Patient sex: F
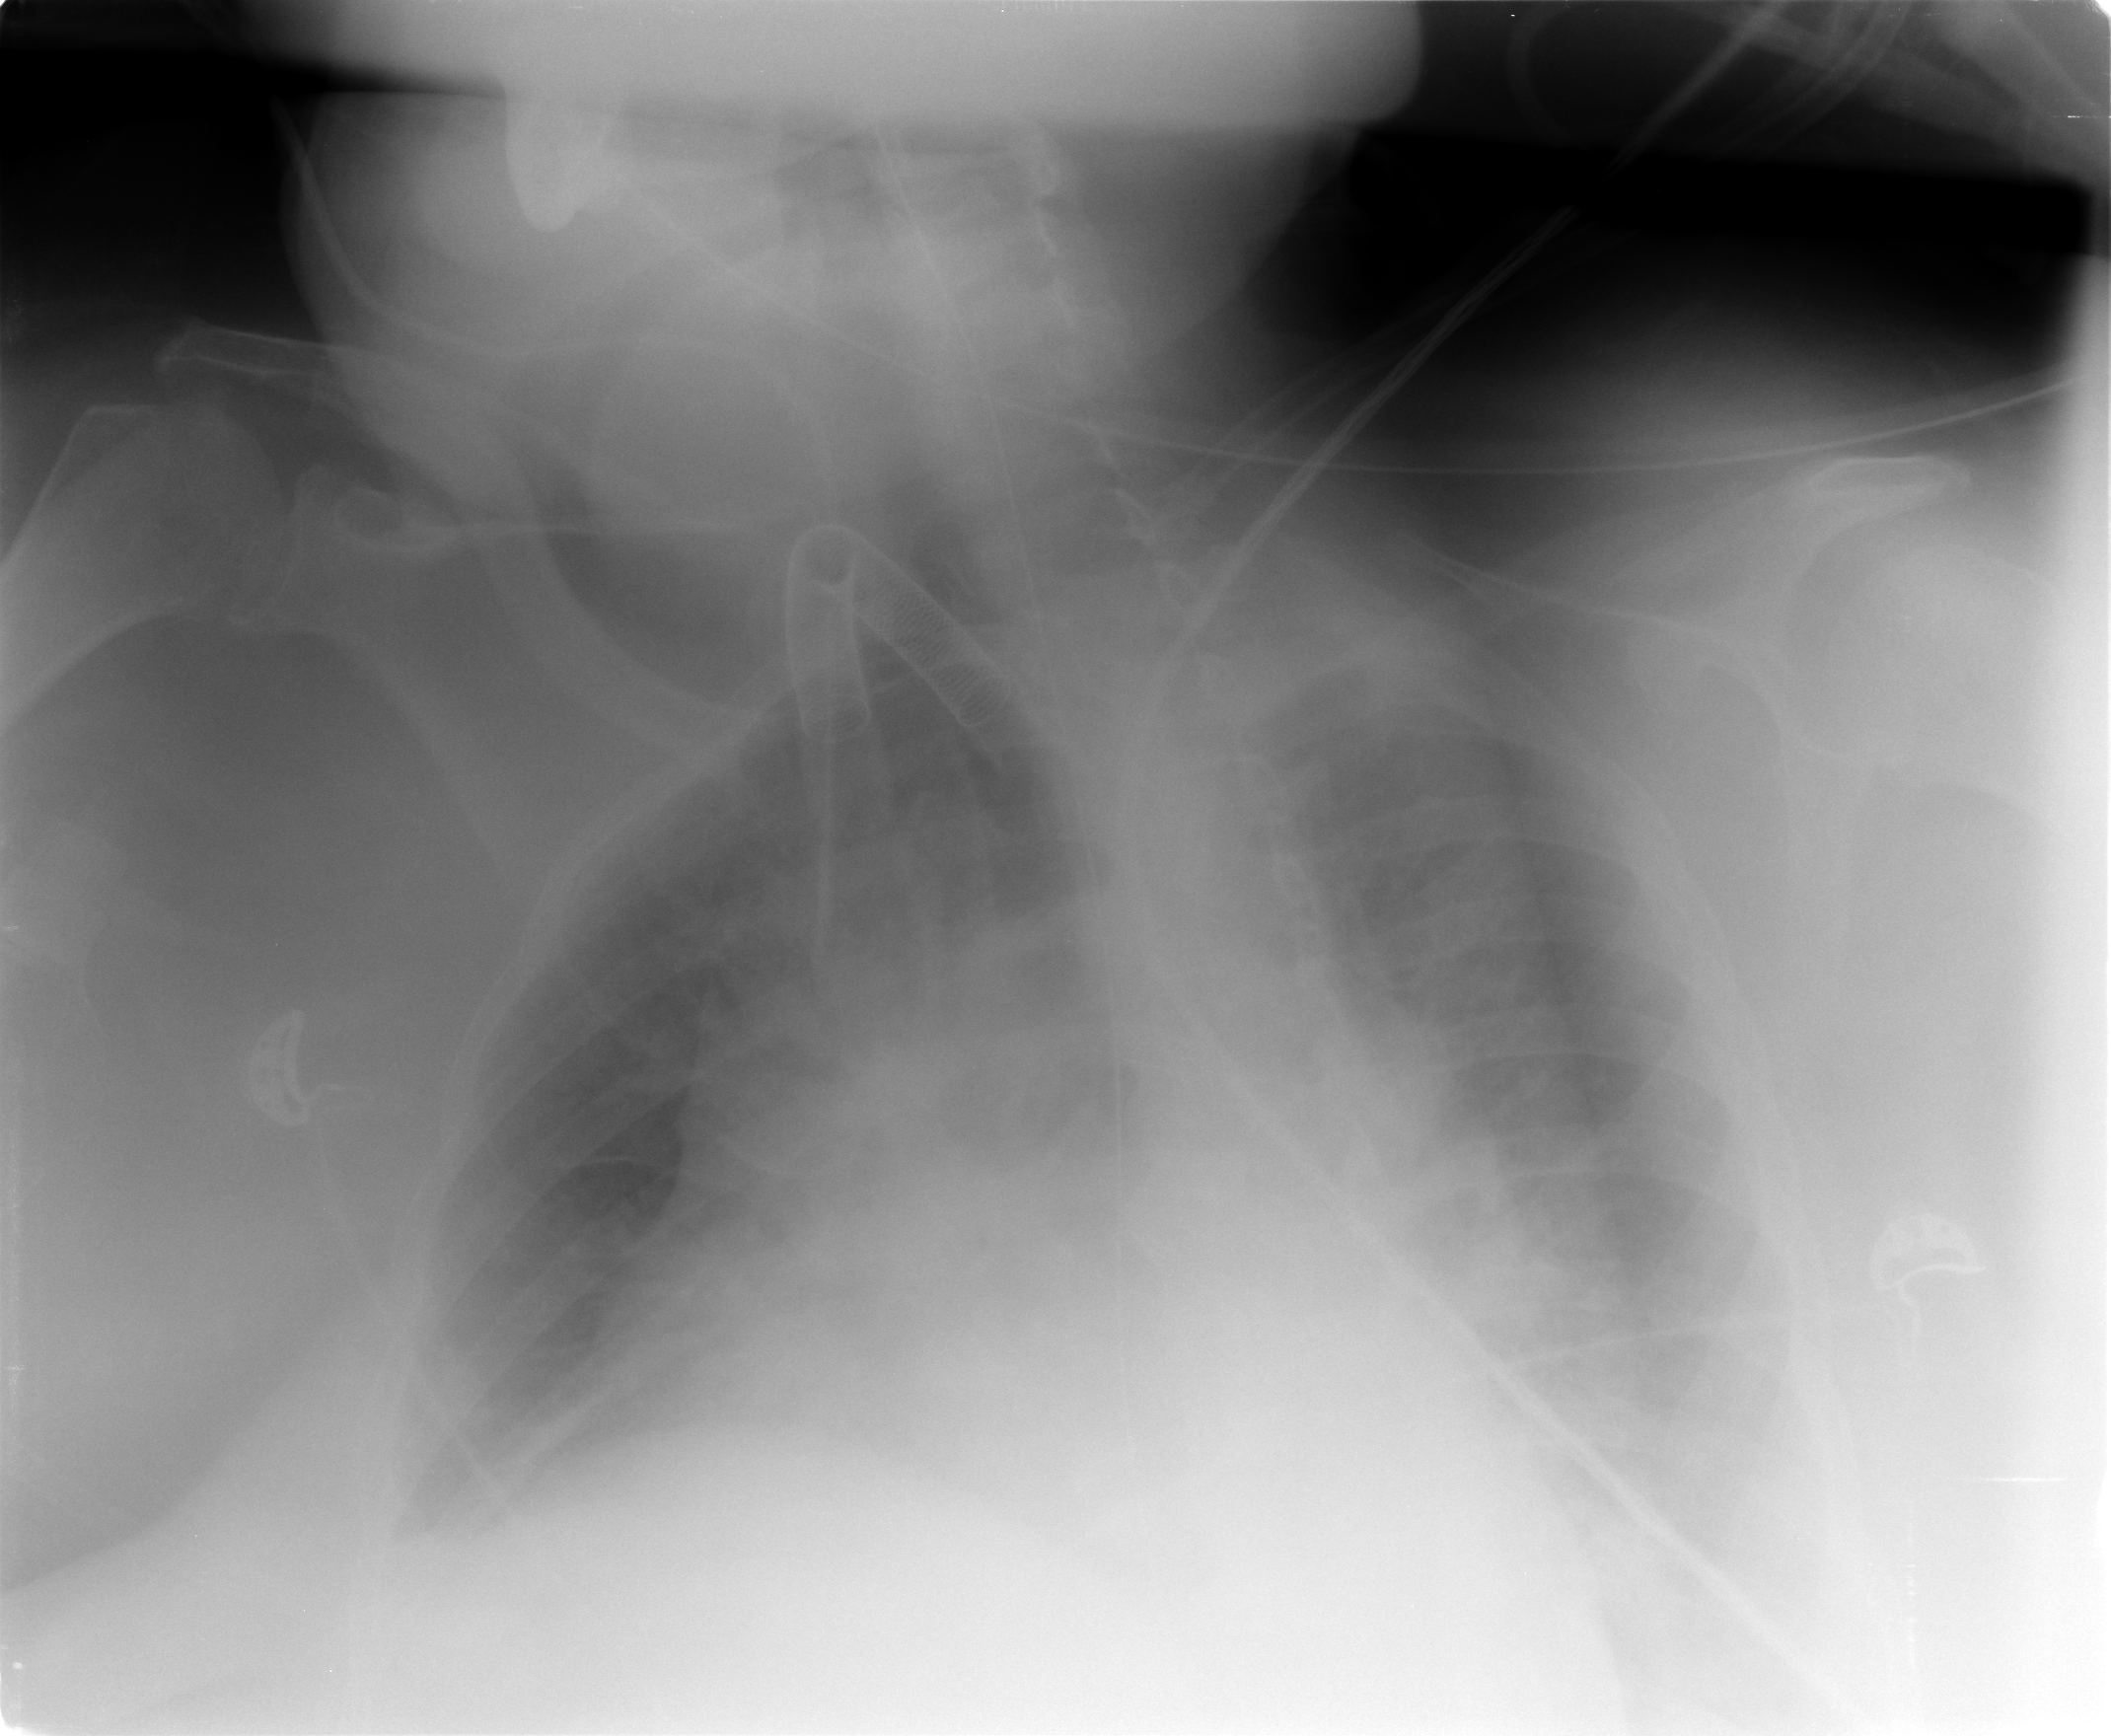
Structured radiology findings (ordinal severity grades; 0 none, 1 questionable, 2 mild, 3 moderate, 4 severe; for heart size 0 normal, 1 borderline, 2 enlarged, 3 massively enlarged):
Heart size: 2
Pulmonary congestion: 2
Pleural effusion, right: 2
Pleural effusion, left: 3
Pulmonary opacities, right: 2
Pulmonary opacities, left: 2
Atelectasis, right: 2
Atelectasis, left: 3